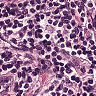
Metastatic tissue present: no